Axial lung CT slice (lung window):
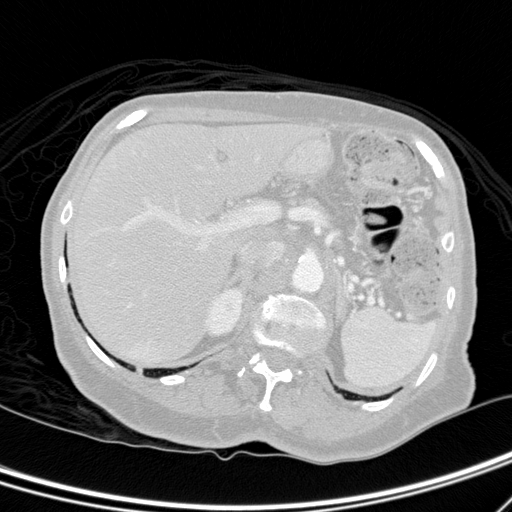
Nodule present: no